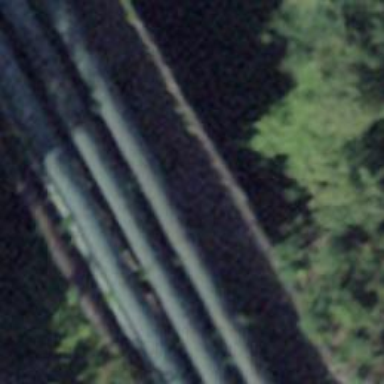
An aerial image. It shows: Abandoned railway.